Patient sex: M
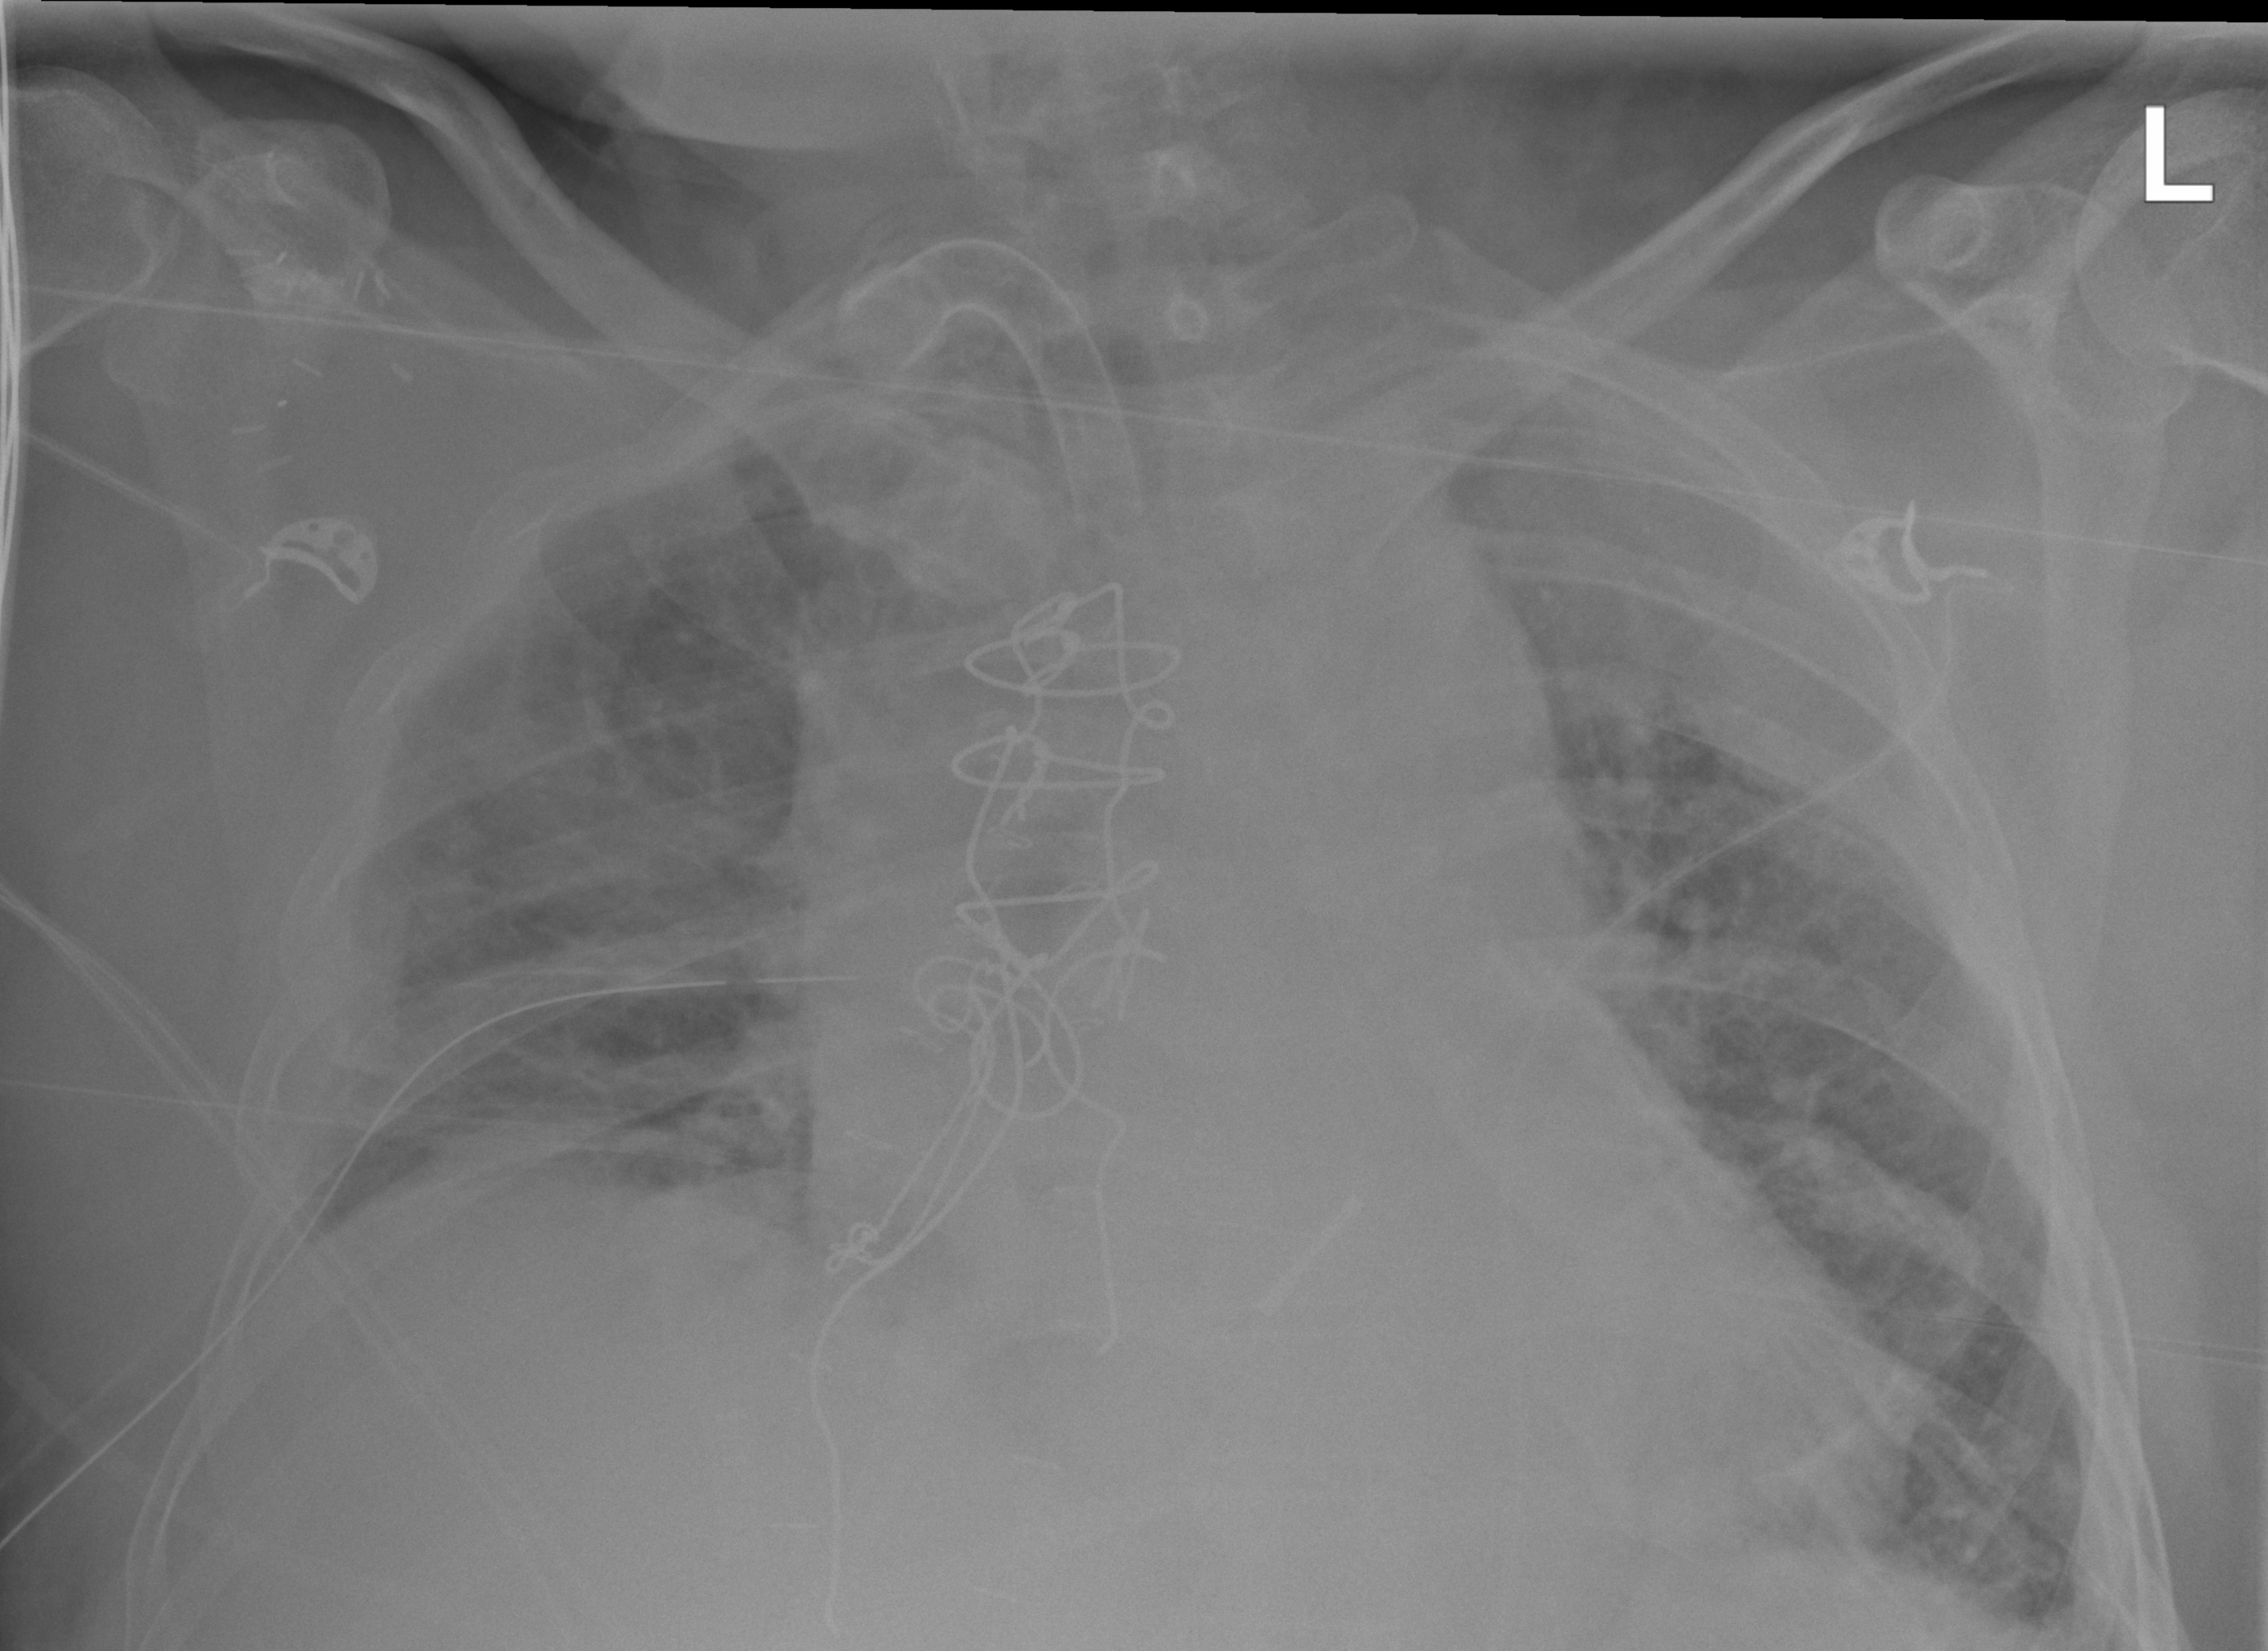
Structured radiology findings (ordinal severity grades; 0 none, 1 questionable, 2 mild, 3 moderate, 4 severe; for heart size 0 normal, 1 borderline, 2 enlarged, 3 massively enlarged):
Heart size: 1
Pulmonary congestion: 3
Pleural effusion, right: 2
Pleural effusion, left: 0
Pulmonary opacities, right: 2
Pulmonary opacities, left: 2
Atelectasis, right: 2
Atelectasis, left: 2